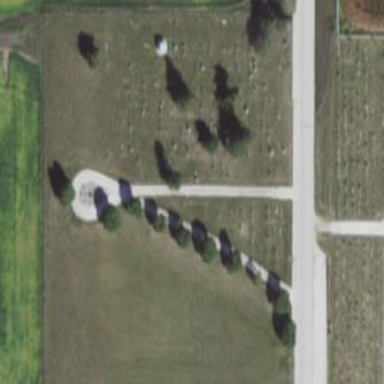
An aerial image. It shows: Cemetery.